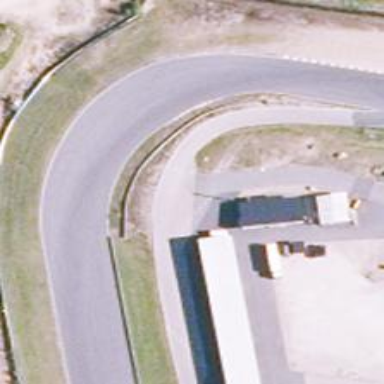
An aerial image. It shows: Asphalt raceway designed for motor sports.